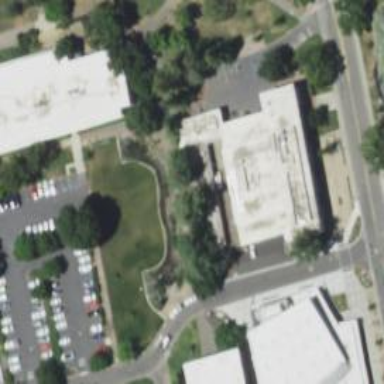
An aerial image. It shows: University building.